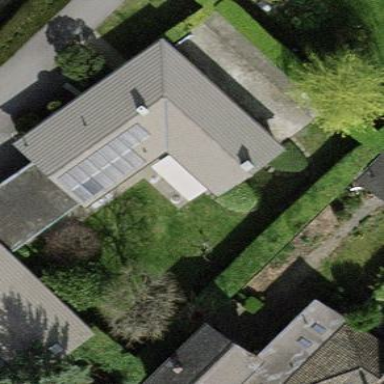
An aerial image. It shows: Garden enclosed by fence.